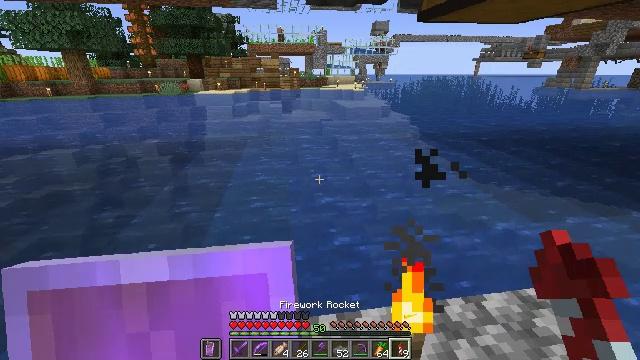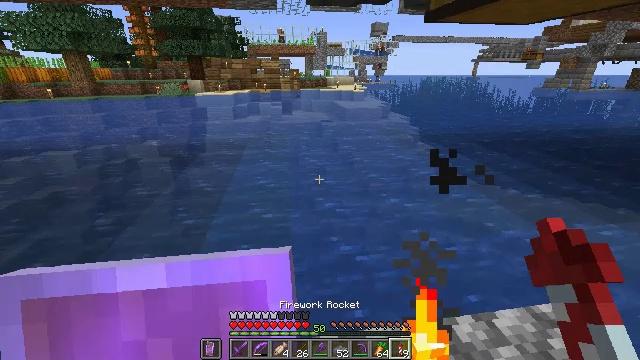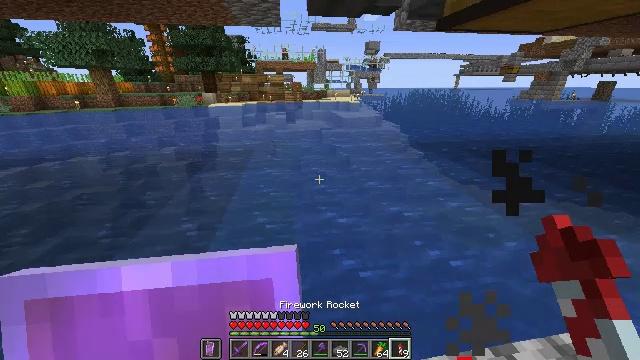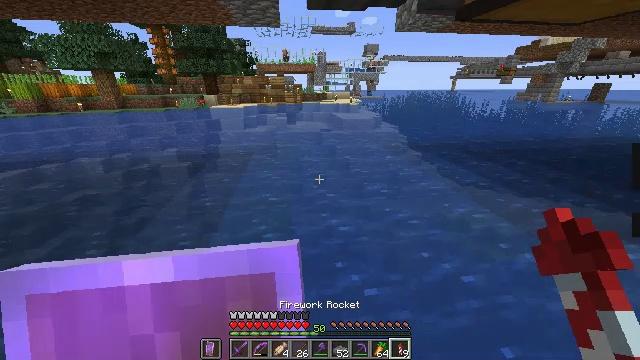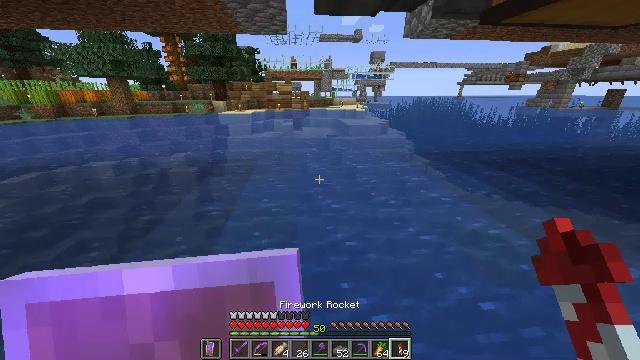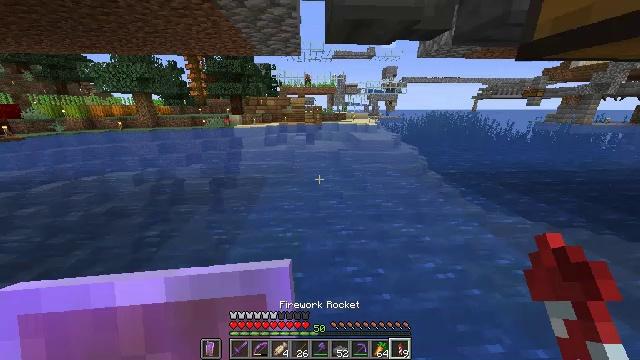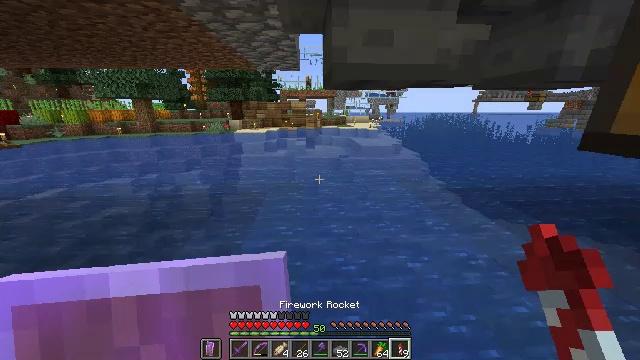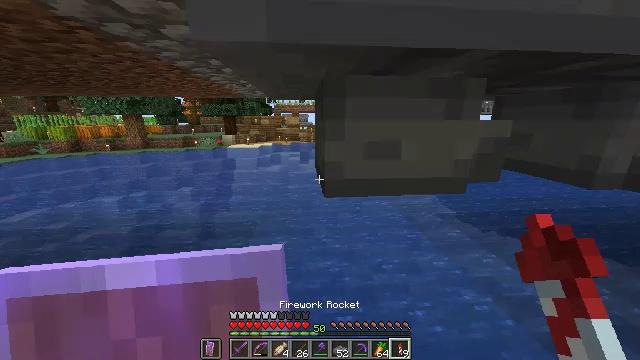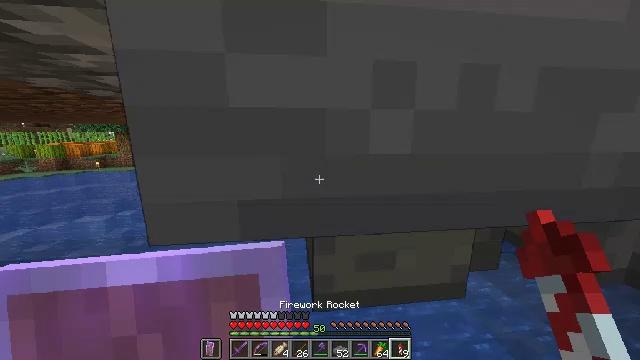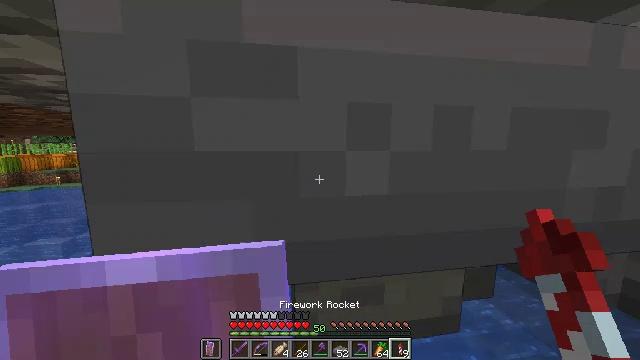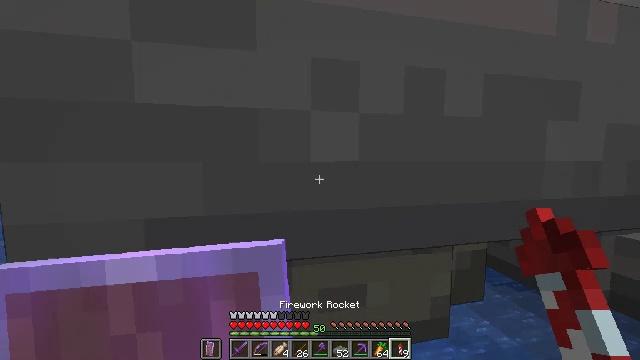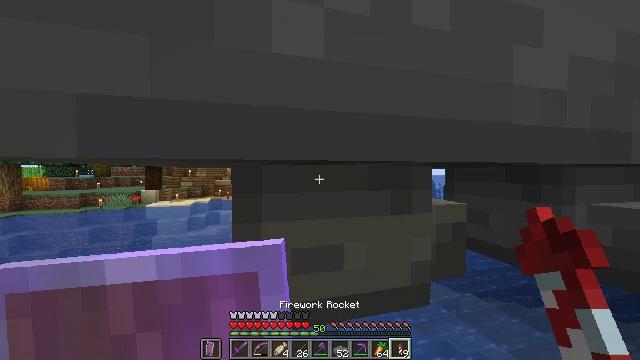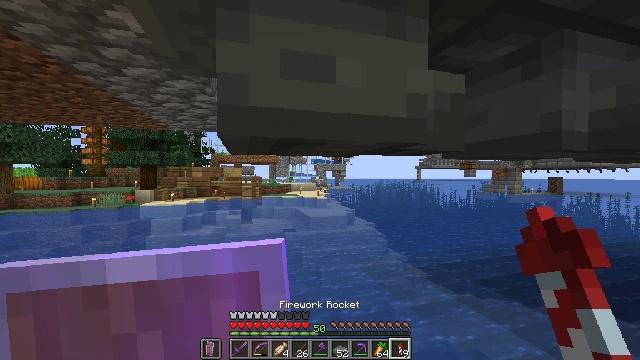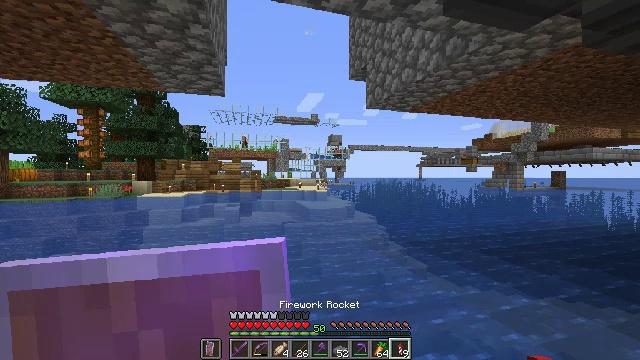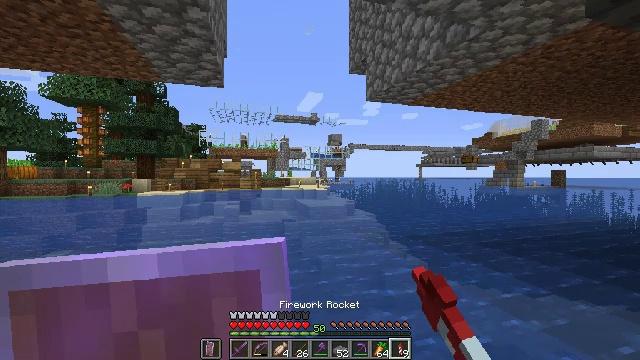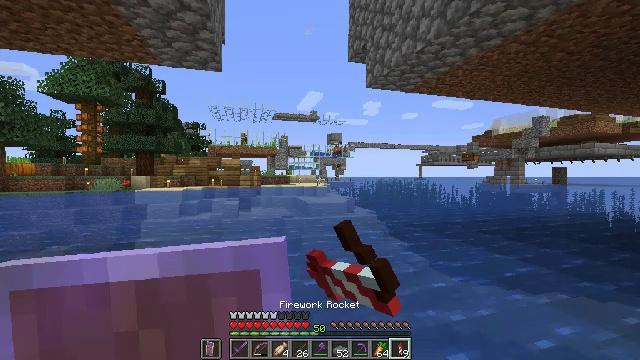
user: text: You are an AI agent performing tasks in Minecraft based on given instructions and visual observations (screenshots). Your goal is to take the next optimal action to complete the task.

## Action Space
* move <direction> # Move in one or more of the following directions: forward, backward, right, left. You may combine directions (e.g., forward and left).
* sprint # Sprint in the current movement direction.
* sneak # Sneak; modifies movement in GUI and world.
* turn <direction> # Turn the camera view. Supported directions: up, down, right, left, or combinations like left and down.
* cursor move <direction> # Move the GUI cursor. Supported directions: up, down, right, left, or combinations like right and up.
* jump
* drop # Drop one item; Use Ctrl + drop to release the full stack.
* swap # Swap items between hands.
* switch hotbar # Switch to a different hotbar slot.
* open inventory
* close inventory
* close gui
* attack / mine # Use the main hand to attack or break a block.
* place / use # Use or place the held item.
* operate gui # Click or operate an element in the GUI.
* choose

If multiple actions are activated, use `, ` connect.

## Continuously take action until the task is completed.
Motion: motion action
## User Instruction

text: Break the composter to recycle it.
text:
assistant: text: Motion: move forward, sprint
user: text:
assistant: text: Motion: move forward, sprint
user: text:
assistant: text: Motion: move forward, sprint
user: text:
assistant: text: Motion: move forward, sprint, turn left and up
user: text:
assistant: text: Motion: move forward, sprint, turn left and up, jump
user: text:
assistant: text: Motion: move forward, sprint, jump
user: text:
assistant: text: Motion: move forward, sprint, turn right and up, jump
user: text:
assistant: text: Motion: move forward, sprint, turn right and up, jump
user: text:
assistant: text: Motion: move forward, sprint, turn right and up
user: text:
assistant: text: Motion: move forward, sprint, turn right and up
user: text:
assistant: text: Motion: move forward, sprint, turn right and up, jump
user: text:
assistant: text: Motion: move forward, sprint, turn up, jump
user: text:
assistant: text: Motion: move forward, sprint, use / place, jump
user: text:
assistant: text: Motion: move forward, sprint, use / place, jump
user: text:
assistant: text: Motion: move forward, sprint, use / place, jump
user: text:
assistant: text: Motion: move forward, sprint, jump
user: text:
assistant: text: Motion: move forward, sprint, jump
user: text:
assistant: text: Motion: move forward, sprint, jump
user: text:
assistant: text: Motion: move forward, sprint, turn up, jump
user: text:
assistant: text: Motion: move forward, sprint, turn up, jump
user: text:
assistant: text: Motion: move forward, sprint, turn right and up, jump
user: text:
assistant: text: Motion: move forward, sprint, jump
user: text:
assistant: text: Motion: move forward, sprint, jump
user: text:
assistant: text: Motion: move forward, sprint, jump
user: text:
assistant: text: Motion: move forward, sprint, jump
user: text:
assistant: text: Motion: move forward, sprint, jump
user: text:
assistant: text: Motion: move forward, sprint, turn right
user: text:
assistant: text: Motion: move forward, sprint, turn right and up
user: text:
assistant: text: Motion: move forward, sprint, turn right and up
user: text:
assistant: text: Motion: move forward, sprint, turn right and up